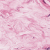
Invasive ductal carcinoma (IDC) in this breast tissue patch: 0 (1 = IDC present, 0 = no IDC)